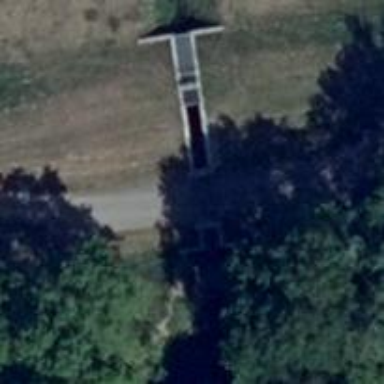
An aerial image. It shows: Culvert tunnel.